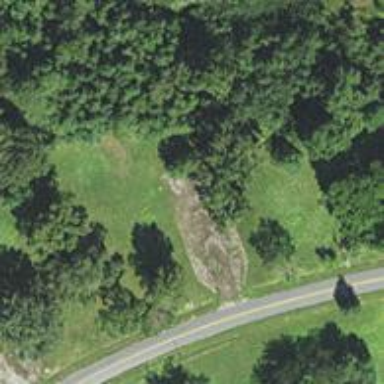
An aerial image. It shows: Abandoned road.